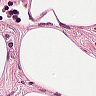
Metastatic tissue present: no